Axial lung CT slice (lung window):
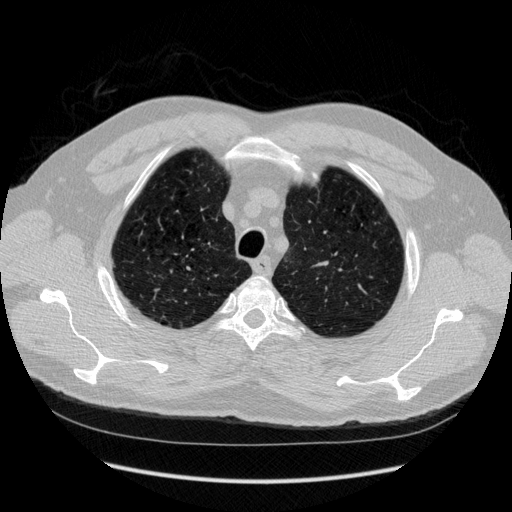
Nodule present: no